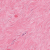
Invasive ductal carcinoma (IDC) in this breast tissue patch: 0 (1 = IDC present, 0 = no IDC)